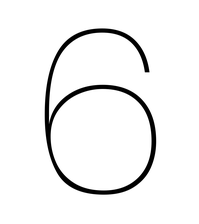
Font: Poppins-Thin